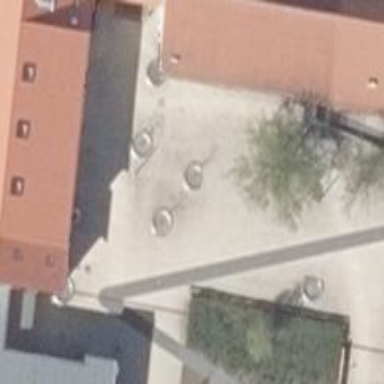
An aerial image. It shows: School building with gabled roof.